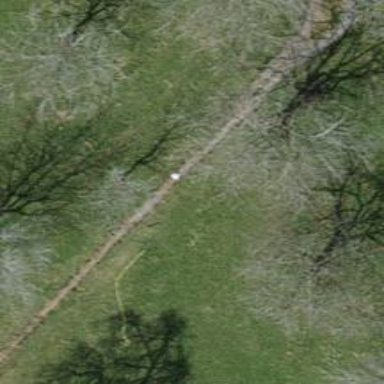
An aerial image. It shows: Row of trees in natural setting.